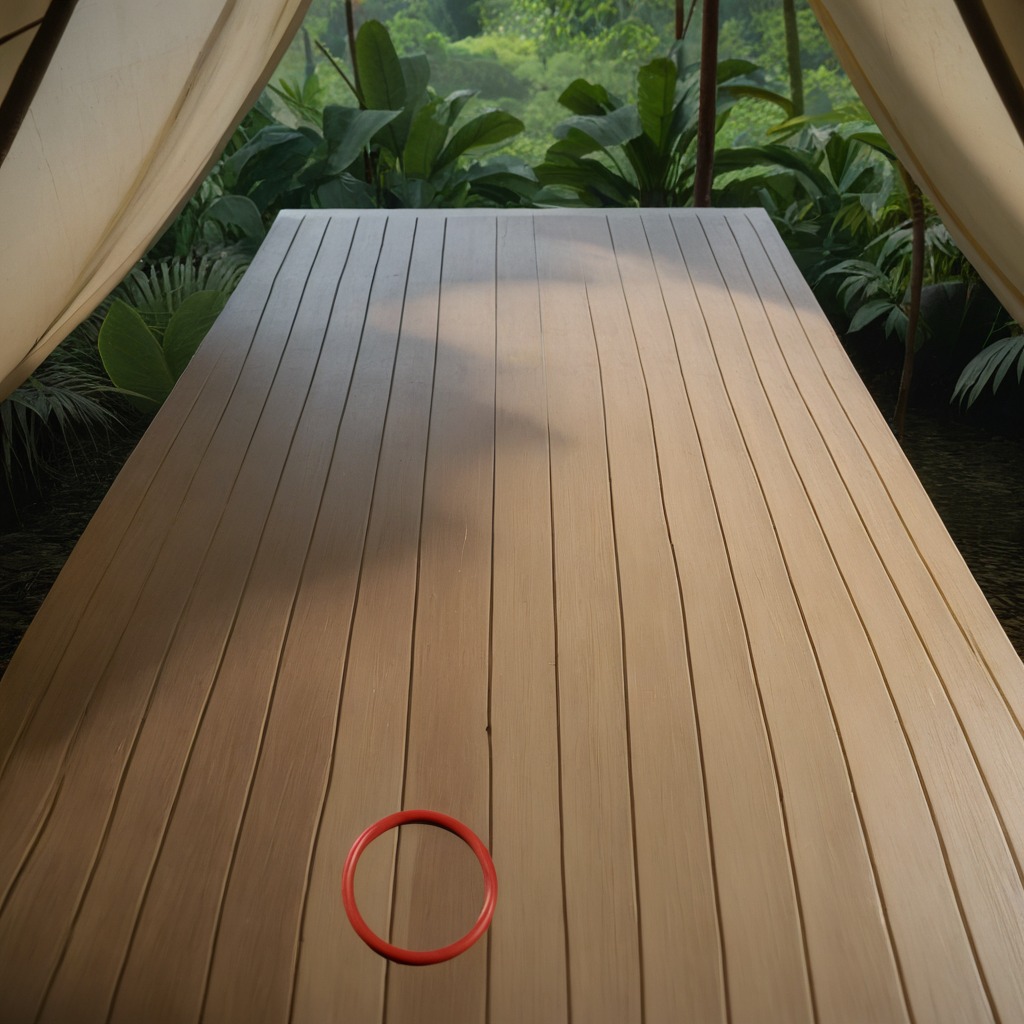
A rubber O-ring is lying on the wooden table inside a jungle field workshop tent.